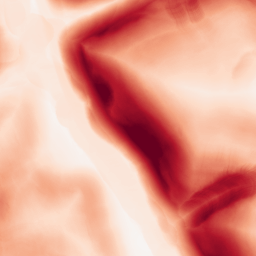
Category: morphological
Decomposition family: morphological_gradient
Decomposition parameters: size: 15
shape: disk
Upsampling method: quadratic
Upsampling parameters: scale: 2
Upsampling scale: 2